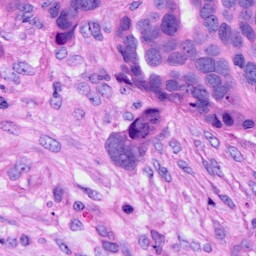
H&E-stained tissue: Ovarian